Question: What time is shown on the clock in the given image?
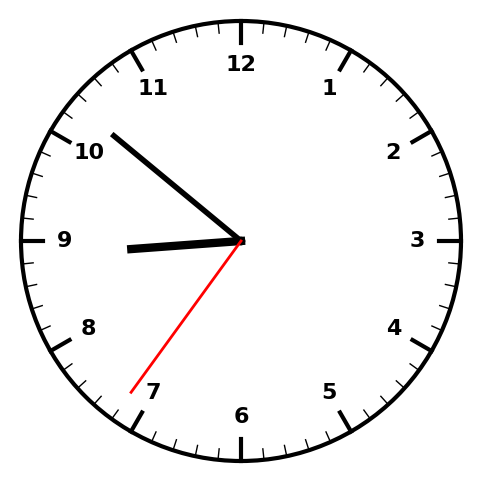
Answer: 08:51:36